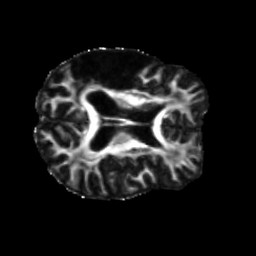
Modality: FA
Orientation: axial
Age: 66
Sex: male
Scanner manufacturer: siemens
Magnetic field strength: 3 T
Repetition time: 5.25 s
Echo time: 0.08 s